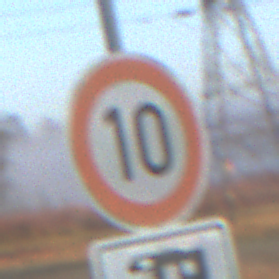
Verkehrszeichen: Geschwindigkeit10
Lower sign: HinweisDurchSinnbild23
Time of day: Dawn
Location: Outdoor (Nature)
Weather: Clear
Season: NotSpecified
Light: Natural